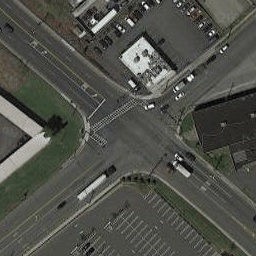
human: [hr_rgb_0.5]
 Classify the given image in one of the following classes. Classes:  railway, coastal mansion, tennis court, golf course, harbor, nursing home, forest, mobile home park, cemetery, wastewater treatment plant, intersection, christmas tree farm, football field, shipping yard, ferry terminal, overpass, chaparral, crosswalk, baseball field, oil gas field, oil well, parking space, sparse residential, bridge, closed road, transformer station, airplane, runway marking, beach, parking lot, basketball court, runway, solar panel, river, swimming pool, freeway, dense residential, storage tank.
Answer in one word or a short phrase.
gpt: intersection